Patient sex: F
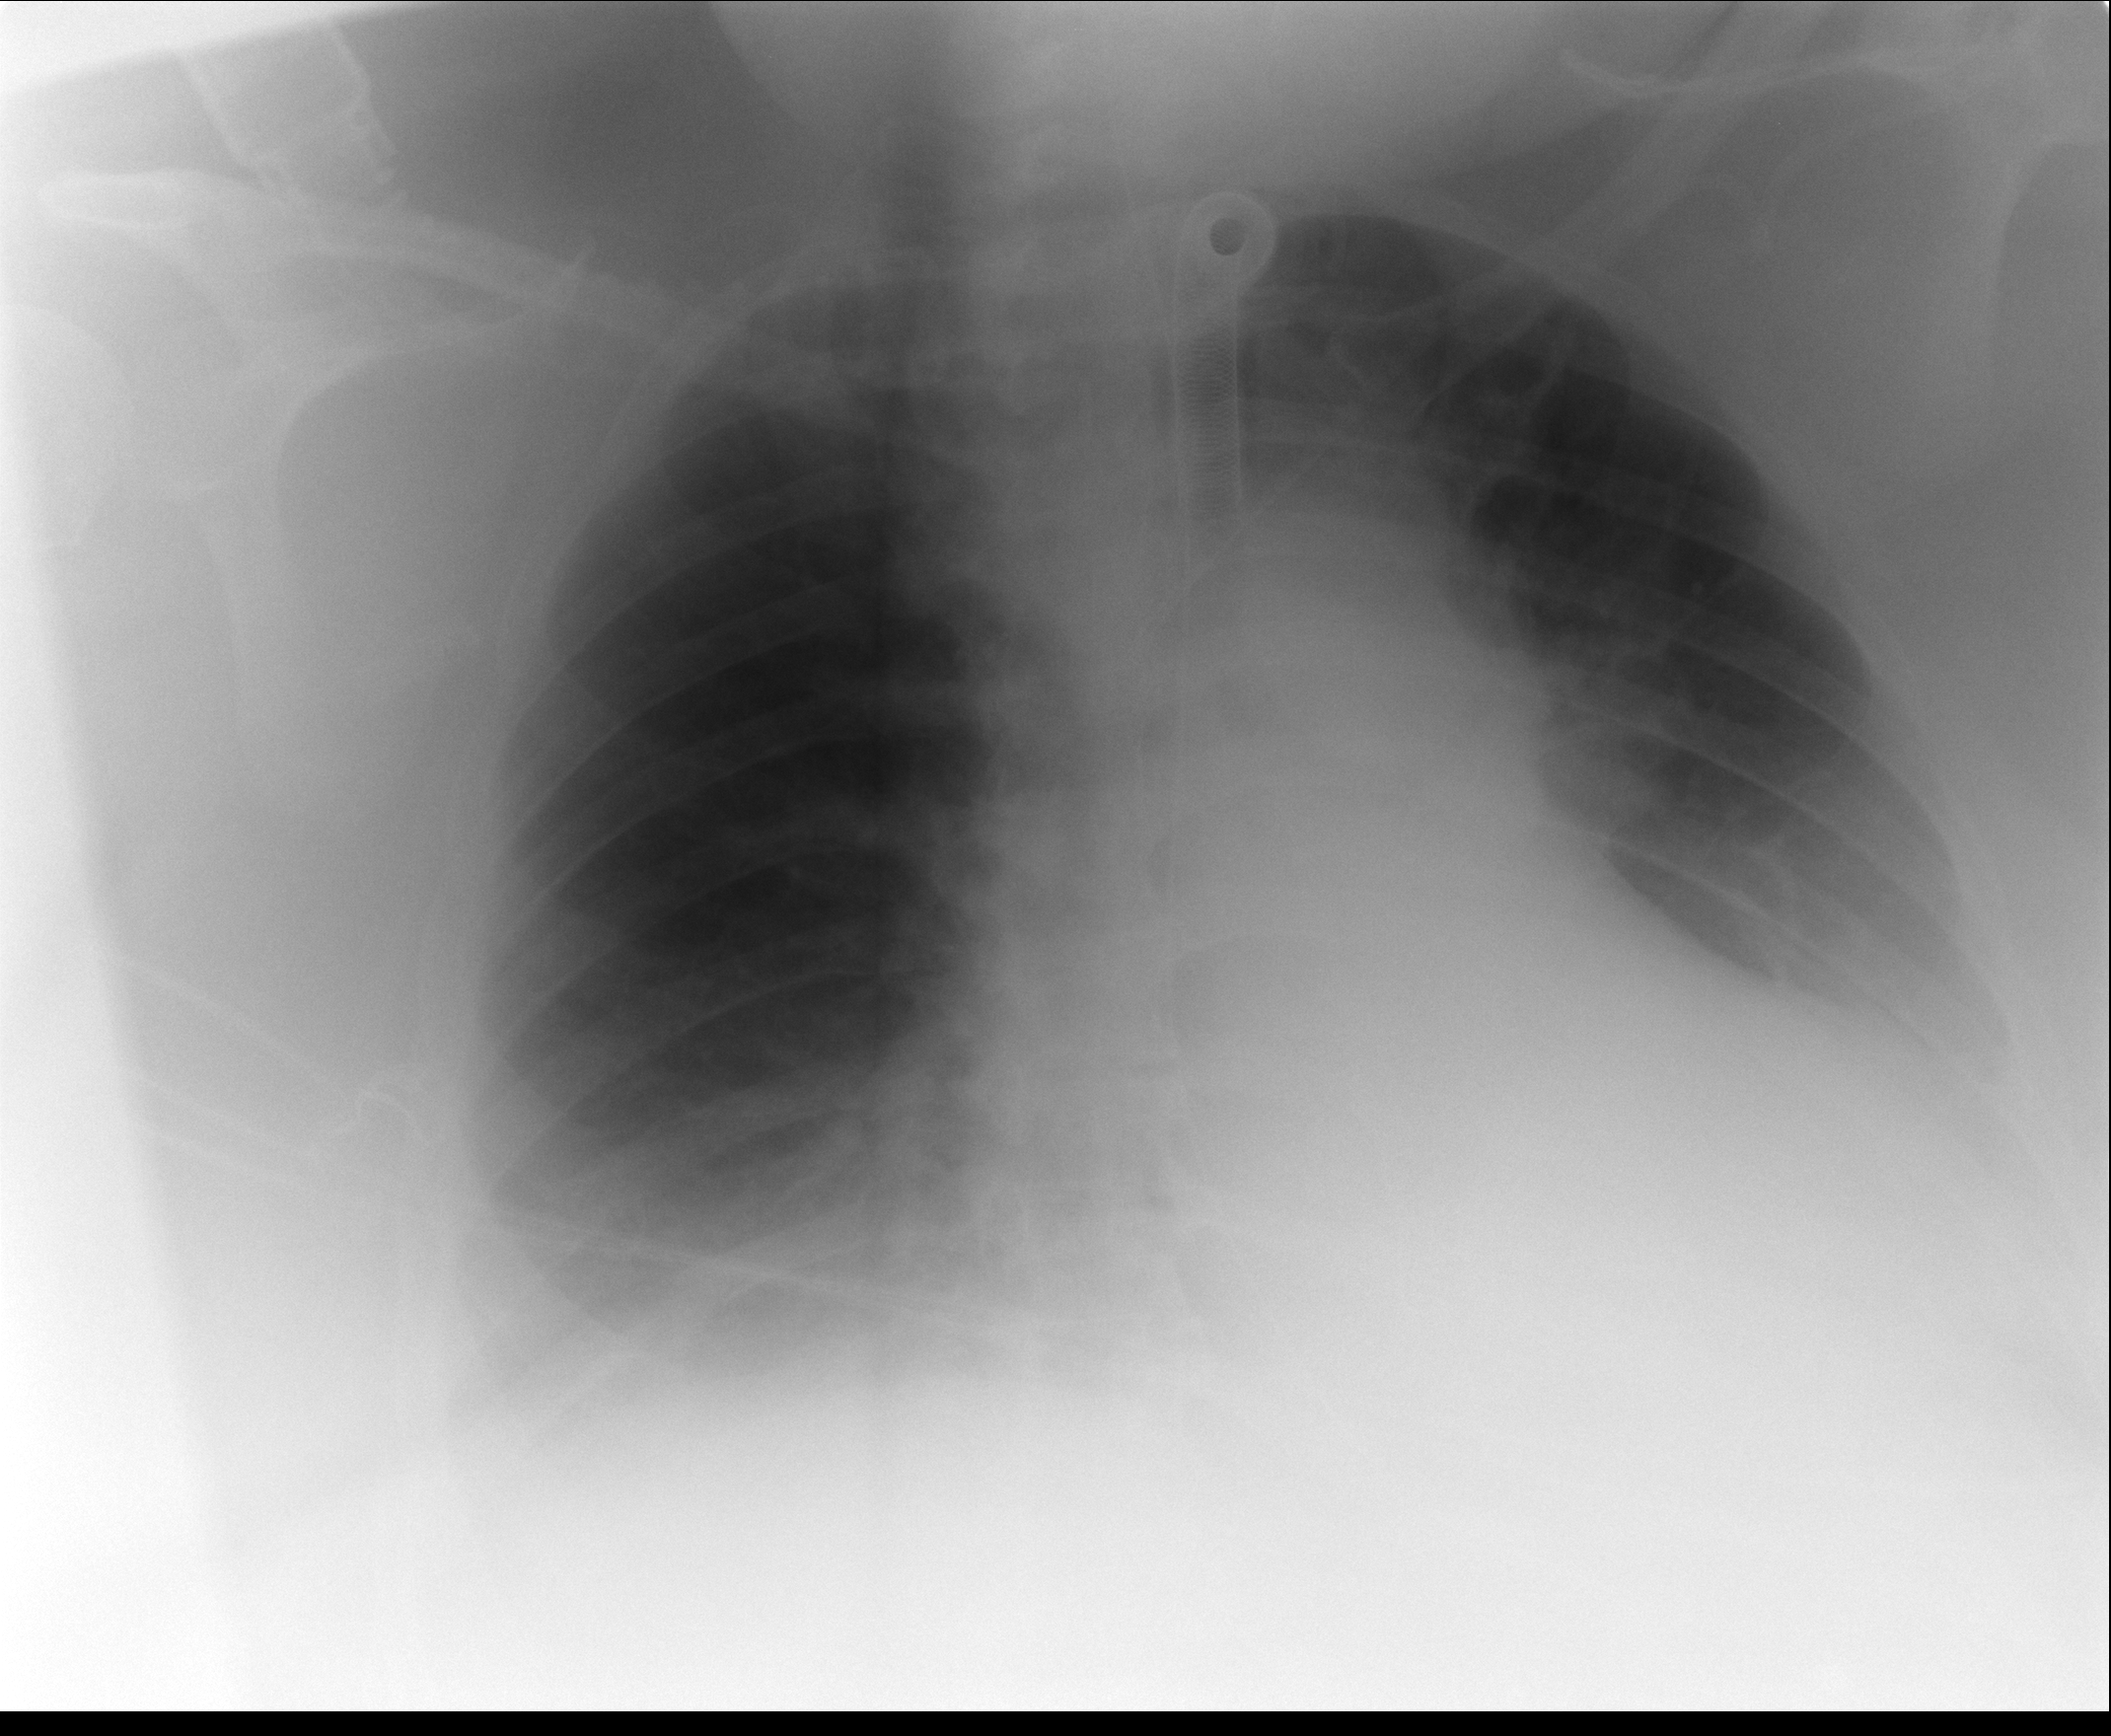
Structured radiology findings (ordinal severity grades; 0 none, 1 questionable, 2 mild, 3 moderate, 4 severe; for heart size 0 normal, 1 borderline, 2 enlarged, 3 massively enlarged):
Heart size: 1
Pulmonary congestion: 2
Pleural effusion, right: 2
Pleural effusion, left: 2
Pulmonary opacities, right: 0
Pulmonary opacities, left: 1
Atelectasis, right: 2
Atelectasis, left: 2